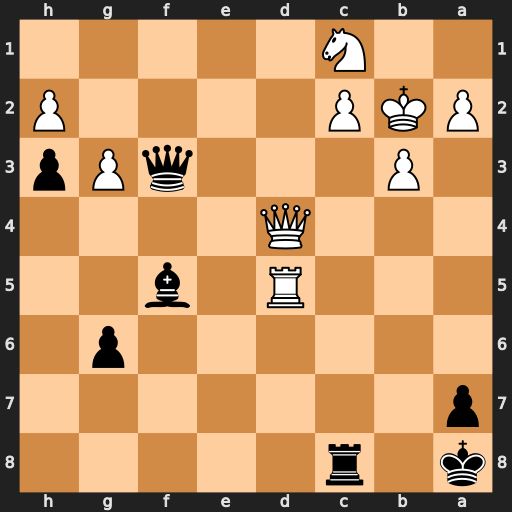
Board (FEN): k1r5/p7/6p1/3R1b2/3Q4/1P3qPp/PKP4P/2N5
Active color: b
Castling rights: -
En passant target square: -
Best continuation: Rxc2+ Ka3 Rxc1